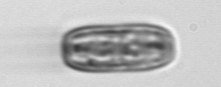
Label: Ephemera